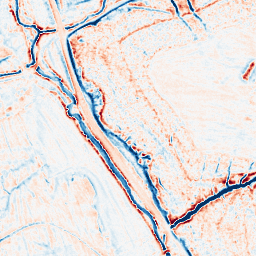
Category: edge_preserving
Decomposition family: anisotropic_diffusion
Decomposition parameters: iterations: 50
kappa: 50
gamma: 0.05
Upsampling method: cubic_mitchell
Upsampling parameters: scale: 2
Upsampling scale: 2